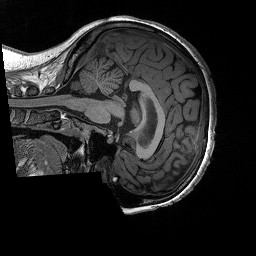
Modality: T1w
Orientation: sagittal
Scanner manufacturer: siemens
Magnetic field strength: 3 T
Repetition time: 2.3 s
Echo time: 0.00294 s